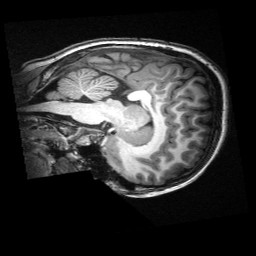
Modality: T1w
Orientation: sagittal
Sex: male